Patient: sex M, age 57
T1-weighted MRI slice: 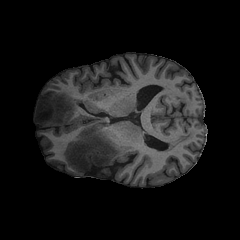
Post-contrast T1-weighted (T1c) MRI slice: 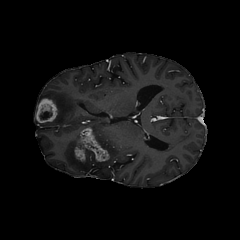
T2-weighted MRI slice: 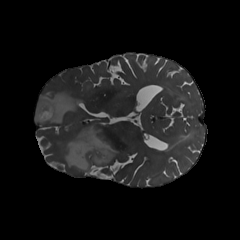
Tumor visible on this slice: yes
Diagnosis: Glioblastoma, IDH-wildtype
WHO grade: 4